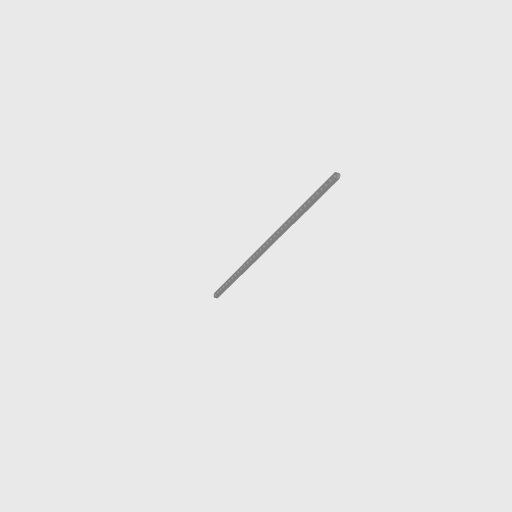
Part: FlatBeam35H